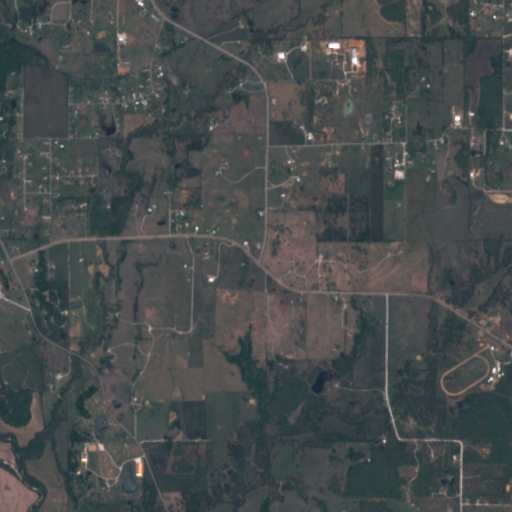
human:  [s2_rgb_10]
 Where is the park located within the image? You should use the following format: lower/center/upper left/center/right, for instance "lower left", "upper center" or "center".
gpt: The park is located in the lower left of the image.
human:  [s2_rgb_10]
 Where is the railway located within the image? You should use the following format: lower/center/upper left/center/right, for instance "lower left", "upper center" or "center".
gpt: The railway is located in the upper of the image.
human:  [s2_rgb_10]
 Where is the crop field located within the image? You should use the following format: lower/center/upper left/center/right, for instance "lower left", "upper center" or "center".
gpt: There is no crop field in the image.